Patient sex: M
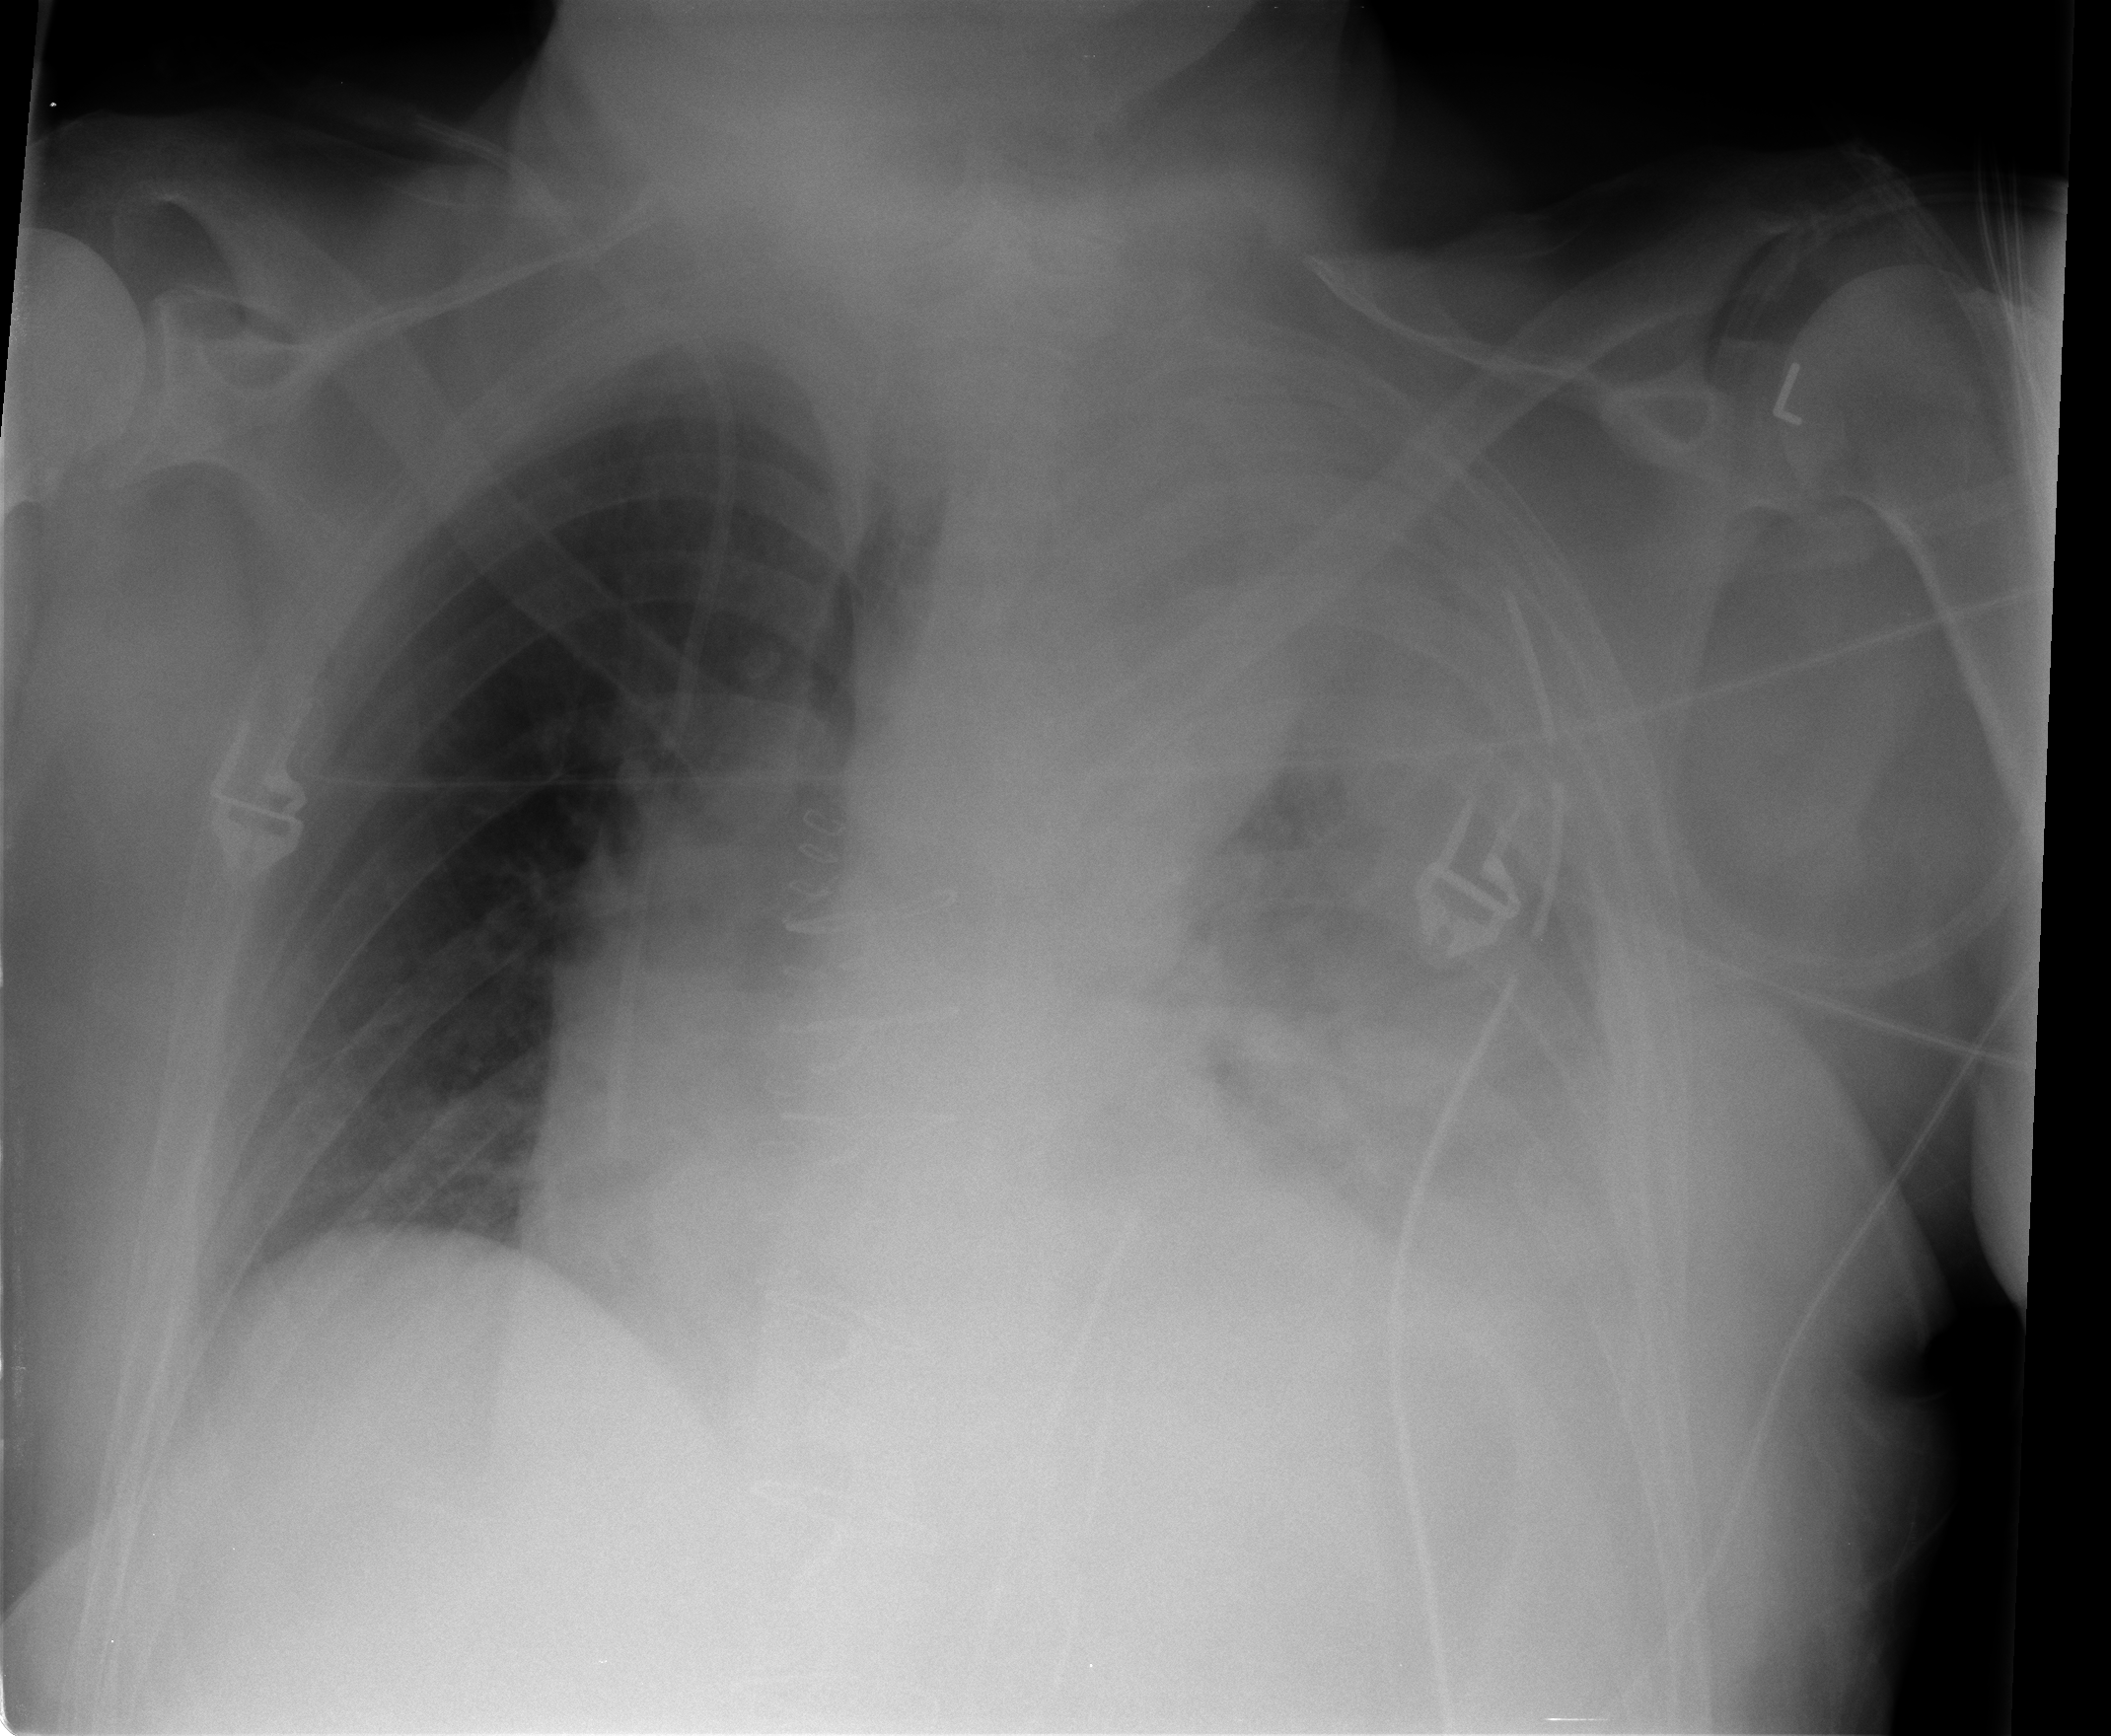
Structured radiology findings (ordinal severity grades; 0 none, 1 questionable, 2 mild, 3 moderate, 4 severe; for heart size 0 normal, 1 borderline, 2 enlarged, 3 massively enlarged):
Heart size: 2
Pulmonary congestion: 0
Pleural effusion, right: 0
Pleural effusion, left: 4
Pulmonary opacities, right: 0
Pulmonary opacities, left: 1
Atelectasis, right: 0
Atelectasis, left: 3